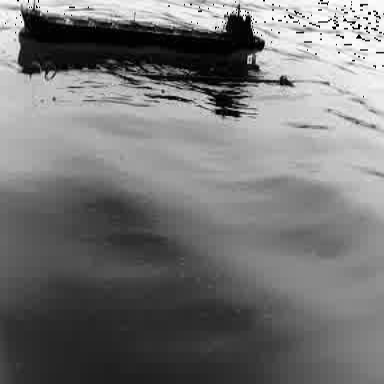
There is a liner in the infrared image.